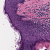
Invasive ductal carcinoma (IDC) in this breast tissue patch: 0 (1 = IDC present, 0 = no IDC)